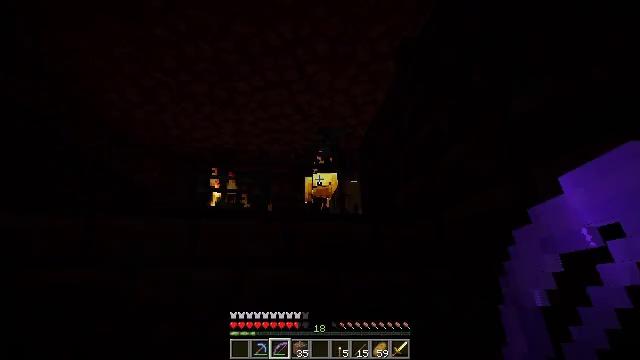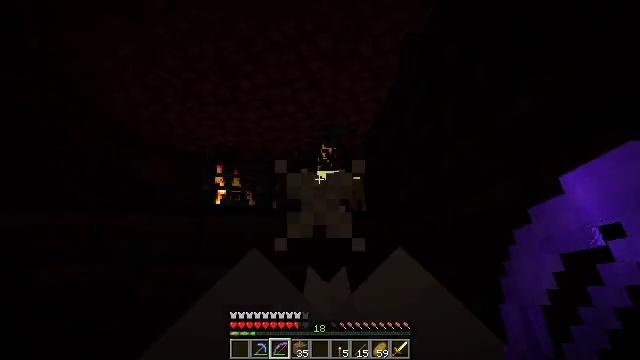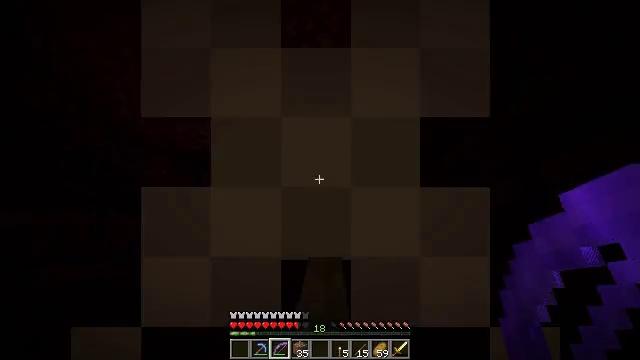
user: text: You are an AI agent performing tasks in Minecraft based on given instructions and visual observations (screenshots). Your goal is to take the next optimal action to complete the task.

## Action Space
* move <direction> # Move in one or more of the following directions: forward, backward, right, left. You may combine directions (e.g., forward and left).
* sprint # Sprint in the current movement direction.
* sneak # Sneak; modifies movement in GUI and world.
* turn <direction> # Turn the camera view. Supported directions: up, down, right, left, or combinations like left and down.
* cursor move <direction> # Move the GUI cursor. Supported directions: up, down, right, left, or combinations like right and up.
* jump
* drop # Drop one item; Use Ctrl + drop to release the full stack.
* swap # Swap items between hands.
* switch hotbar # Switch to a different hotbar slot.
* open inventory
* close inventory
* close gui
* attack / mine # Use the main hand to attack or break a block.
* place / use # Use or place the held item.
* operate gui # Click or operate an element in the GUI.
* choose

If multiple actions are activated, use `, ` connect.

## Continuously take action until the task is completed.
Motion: motion action
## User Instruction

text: Hunt a blaze.
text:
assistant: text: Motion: no_op
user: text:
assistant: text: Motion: no_op
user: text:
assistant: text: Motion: no_op